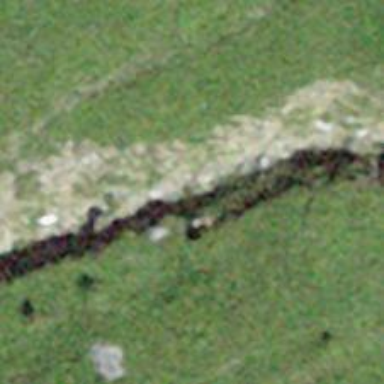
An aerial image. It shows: Gully created by natural forces.